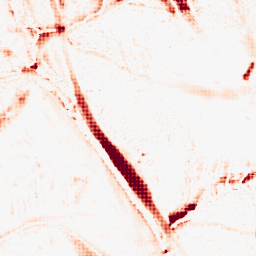
Category: morphological
Decomposition family: morphological_ellipse
Decomposition parameters: operation: opening
width: 20
height: 30
Upsampling method: sinc_hamming
Upsampling parameters: scale: 4
kernel_size: 4
Upsampling scale: 4